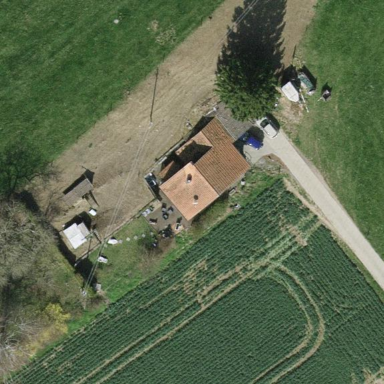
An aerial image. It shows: Simple house.